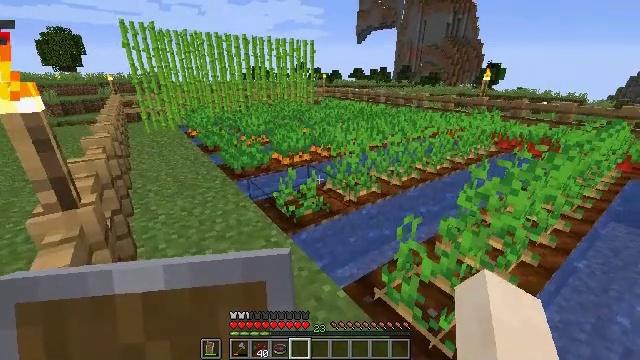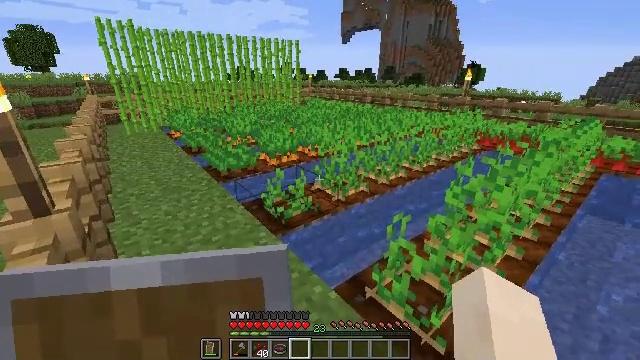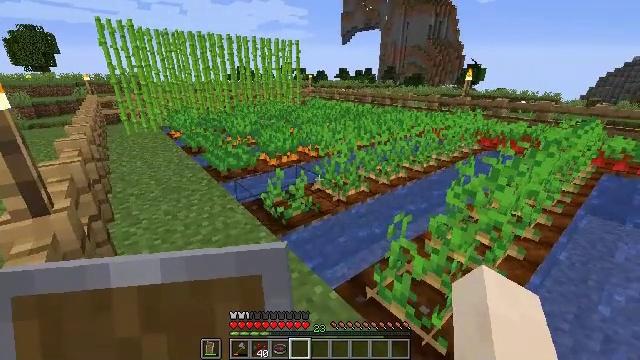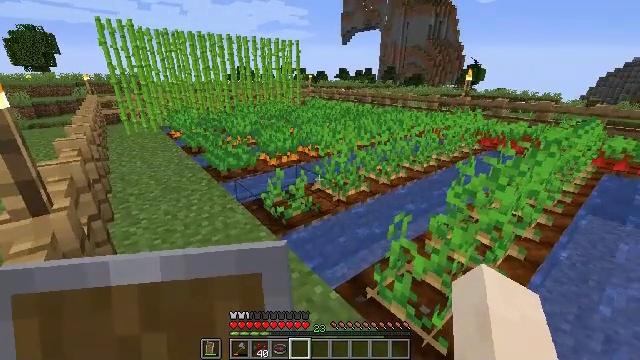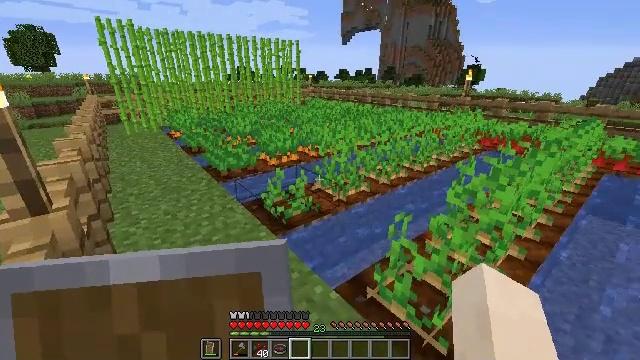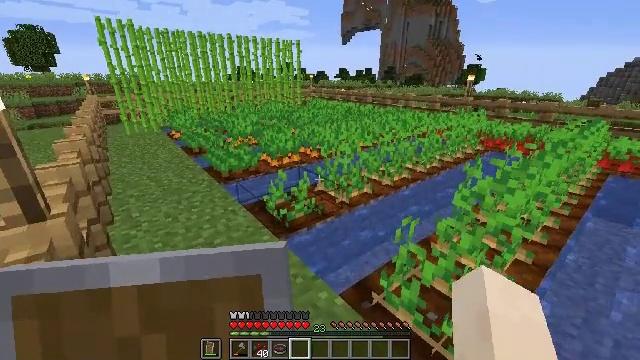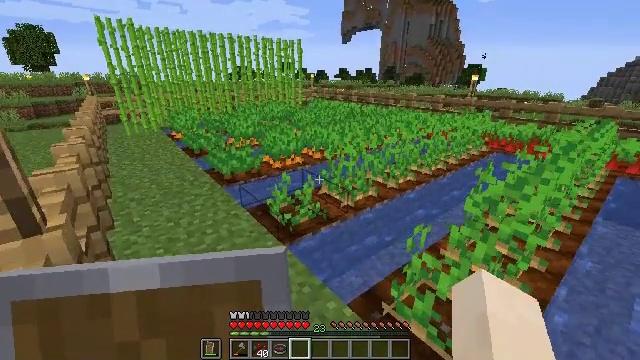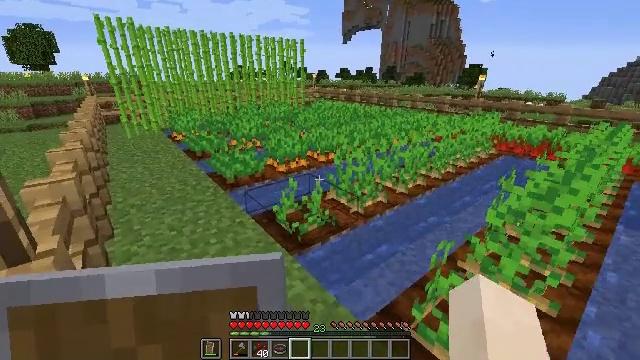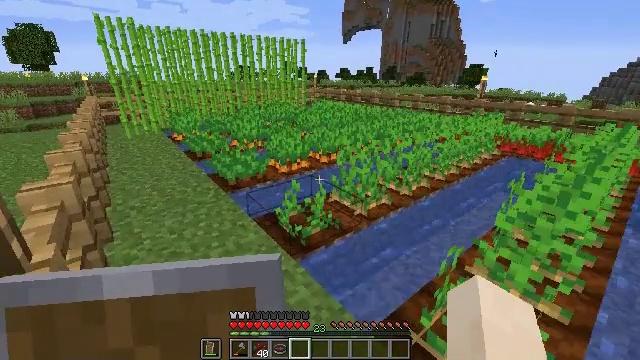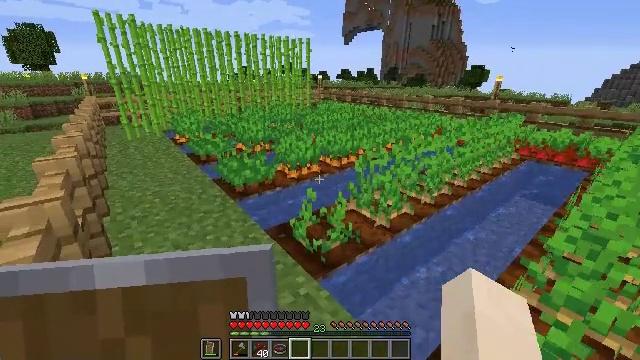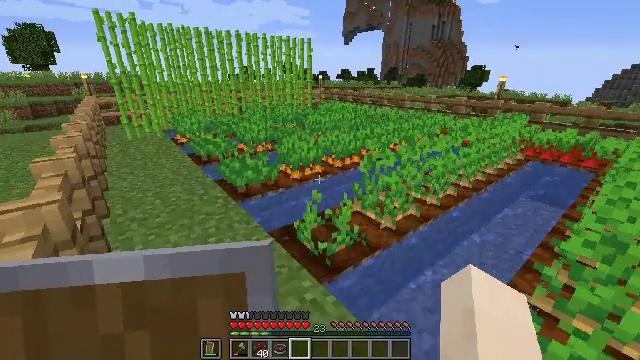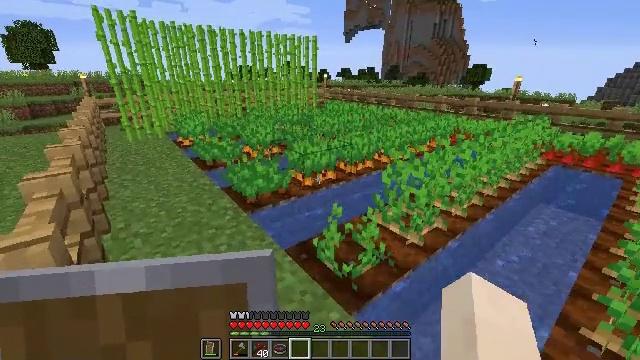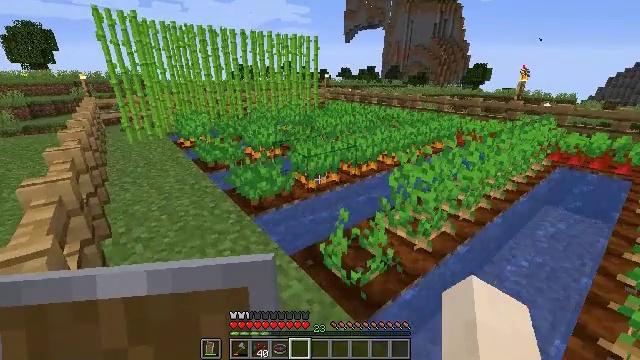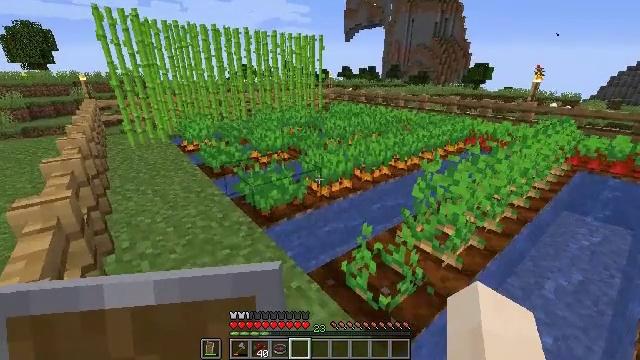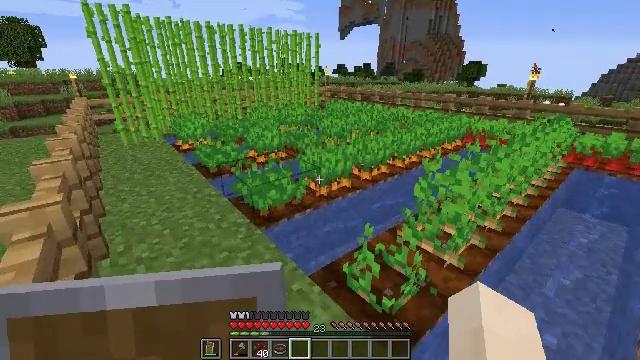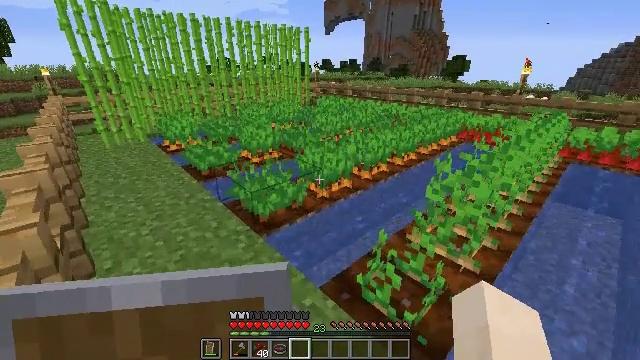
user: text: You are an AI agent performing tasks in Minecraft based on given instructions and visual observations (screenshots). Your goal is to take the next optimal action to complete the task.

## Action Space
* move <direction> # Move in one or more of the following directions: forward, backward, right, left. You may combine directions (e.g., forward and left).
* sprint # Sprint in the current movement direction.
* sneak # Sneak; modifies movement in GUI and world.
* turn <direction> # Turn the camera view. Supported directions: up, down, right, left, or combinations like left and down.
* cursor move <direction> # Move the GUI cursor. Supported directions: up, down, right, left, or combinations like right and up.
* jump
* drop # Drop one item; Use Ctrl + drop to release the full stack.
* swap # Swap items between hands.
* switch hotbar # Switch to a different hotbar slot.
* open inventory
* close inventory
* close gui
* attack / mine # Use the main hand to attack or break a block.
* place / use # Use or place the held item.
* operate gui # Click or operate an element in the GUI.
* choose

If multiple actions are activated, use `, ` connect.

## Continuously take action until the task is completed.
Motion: motion action
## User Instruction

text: Gather the pumpkin stem by mining.
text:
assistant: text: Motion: turn right
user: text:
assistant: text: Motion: no_op
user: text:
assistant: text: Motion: no_op
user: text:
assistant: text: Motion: no_op
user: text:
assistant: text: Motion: move forward and move left
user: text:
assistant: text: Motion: move forward and move left
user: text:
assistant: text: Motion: move forward and move left
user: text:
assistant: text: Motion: move forward and move left
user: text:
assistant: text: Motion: move forward and move left
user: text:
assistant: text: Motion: move forward and move left
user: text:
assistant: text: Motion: move forward and move left
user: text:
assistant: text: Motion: move forward and move left
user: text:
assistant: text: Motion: move forward and move left
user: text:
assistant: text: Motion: move forward and move left, turn right
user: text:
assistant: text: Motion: move forward and move left, turn right
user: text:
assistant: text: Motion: move forward and move left, turn right
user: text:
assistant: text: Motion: move forward and move left
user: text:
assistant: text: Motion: move forward and move left
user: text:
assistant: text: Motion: move forward and move left
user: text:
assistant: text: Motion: move forward and move left
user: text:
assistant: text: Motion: move forward and move left
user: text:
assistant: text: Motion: move forward and move left, turn right
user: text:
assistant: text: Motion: move forward and move left, turn right
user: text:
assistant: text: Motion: move forward and move left, turn right and up
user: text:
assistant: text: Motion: move forward and move left, turn right
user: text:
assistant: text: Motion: move left
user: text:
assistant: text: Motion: no_op
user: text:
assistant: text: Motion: no_op
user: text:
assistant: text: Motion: no_op
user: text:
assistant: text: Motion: no_op